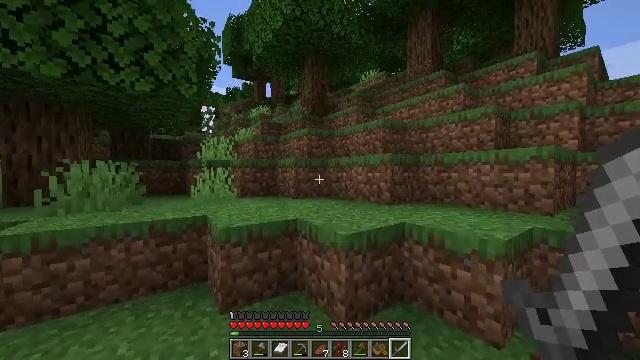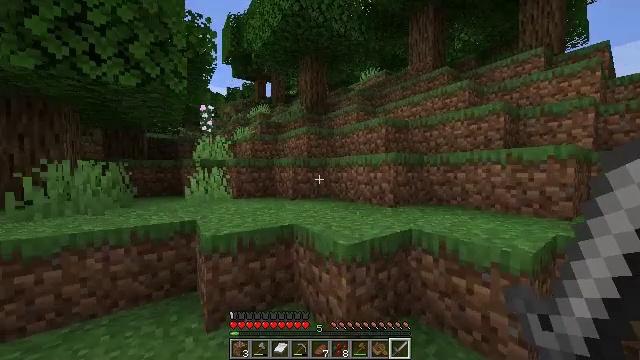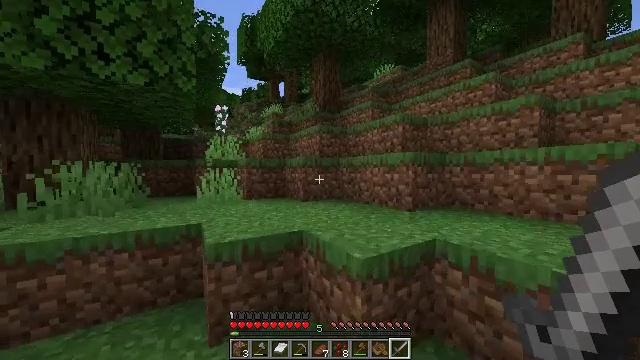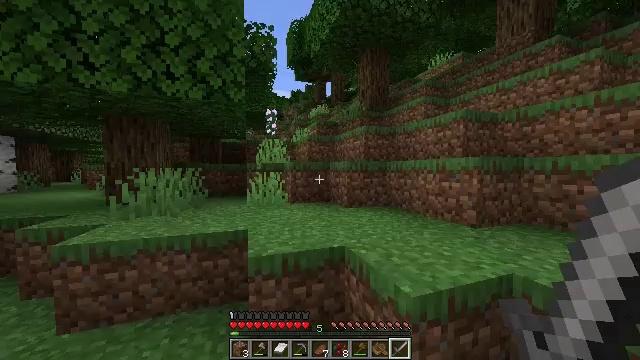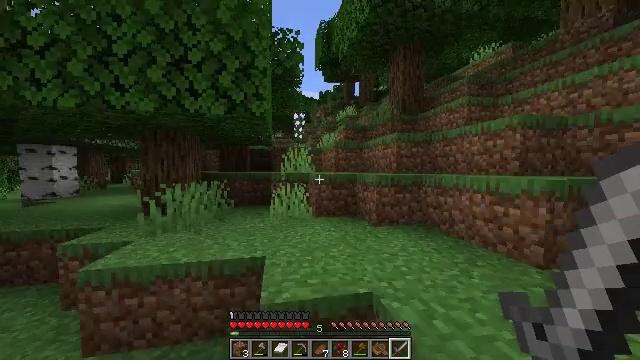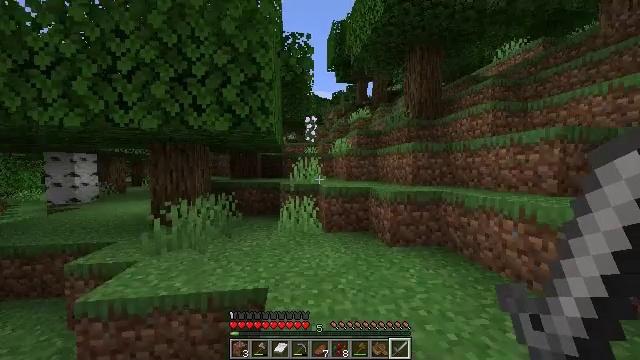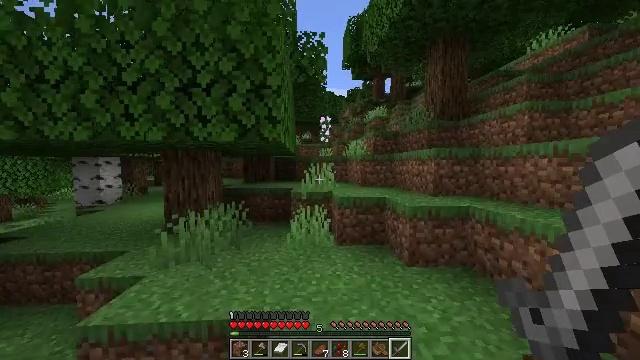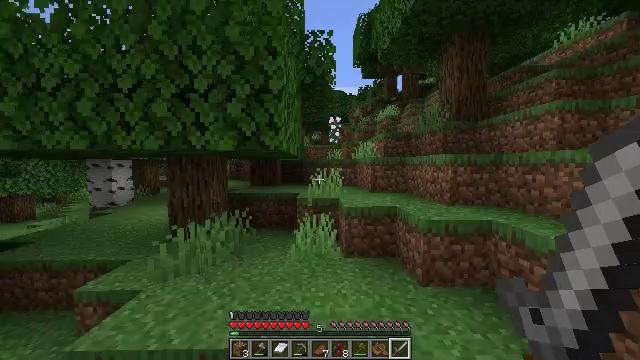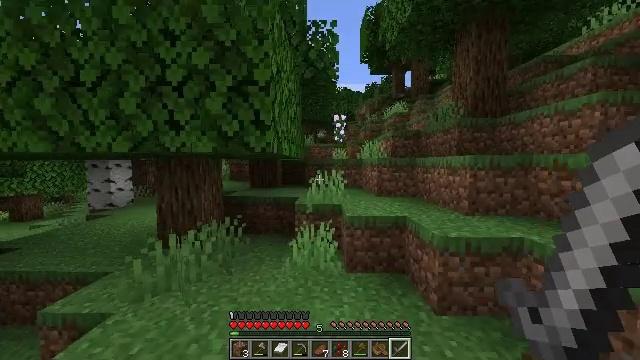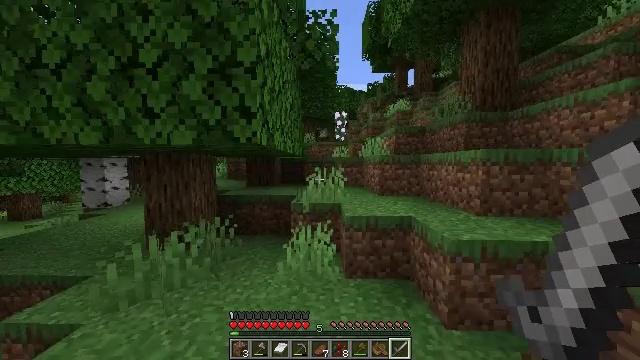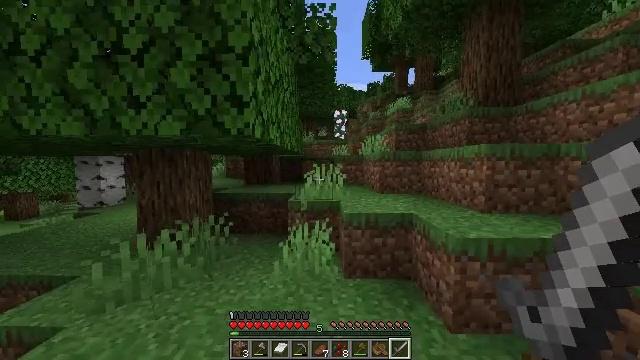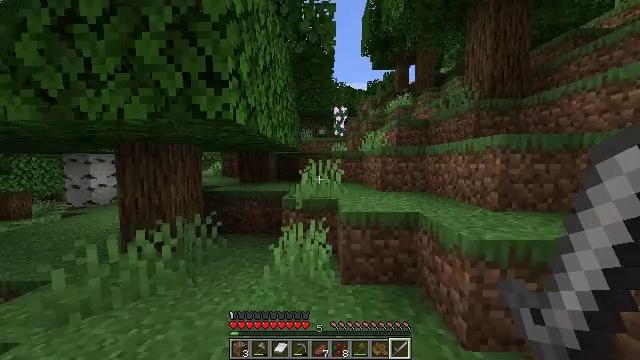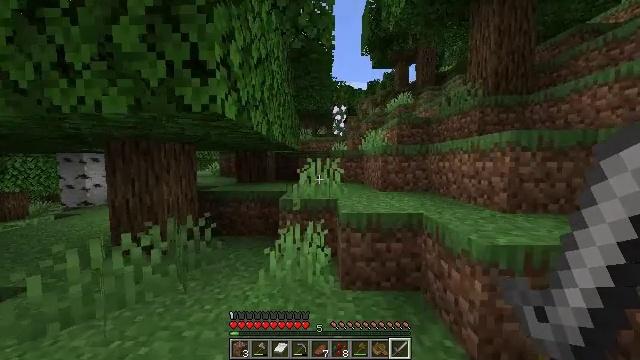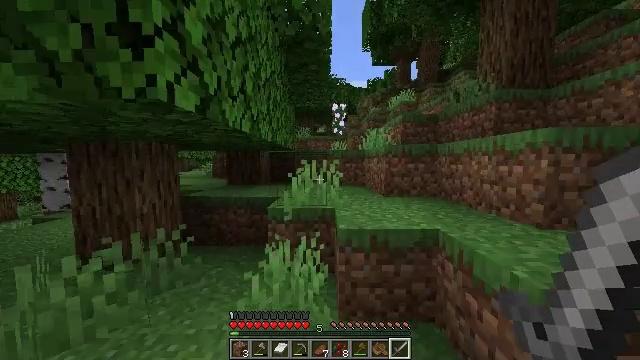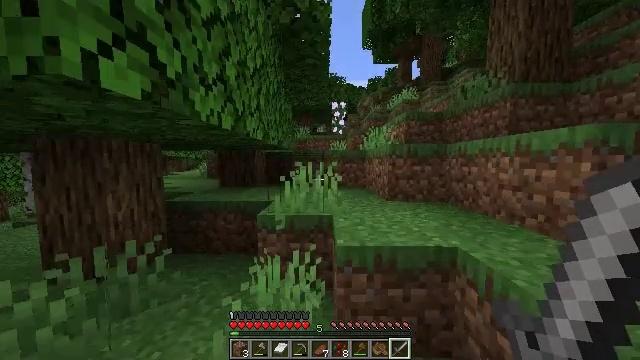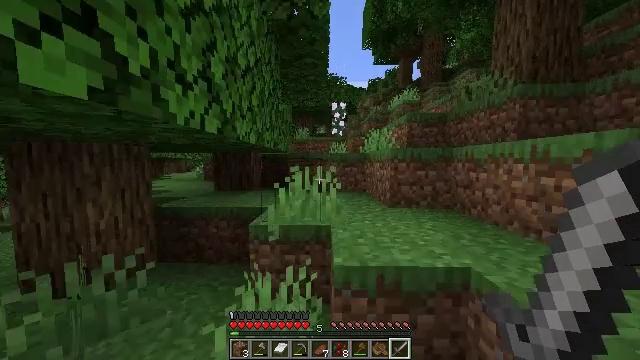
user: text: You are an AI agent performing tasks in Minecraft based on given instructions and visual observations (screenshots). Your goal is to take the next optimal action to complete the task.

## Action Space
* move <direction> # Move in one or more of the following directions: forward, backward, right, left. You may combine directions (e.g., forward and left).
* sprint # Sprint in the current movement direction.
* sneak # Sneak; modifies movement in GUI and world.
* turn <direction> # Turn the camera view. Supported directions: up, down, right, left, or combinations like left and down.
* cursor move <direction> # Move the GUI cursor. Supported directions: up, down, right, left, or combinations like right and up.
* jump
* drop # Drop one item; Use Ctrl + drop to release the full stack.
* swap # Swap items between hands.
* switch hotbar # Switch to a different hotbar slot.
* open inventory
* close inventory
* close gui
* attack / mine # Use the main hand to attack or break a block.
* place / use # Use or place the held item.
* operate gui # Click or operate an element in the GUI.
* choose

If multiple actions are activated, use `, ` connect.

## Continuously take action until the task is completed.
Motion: motion action
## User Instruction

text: Mine the peony flower from the ground.
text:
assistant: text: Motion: move forward, sprint
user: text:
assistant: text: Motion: move forward, sprint, turn left
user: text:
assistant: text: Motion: move forward, sprint, turn left, jump
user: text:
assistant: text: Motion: move forward, sprint, turn left, jump
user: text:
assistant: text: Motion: move forward, sprint, turn left, jump
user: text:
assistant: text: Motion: move forward, sprint, turn left, jump
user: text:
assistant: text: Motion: move forward, sprint, turn left, jump
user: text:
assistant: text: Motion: move forward, sprint, turn left, jump
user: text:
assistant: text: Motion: move forward, sprint
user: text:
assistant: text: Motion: move forward, sprint
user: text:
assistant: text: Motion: move forward, sprint
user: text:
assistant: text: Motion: move forward, sprint
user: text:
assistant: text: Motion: move forward, sprint
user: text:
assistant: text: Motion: move forward, sprint
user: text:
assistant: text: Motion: move forward, sprint, jump
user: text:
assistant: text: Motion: move forward, sprint, jump
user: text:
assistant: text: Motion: move forward, sprint, jump
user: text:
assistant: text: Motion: move forward, sprint, jump
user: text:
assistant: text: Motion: move forward, sprint, jump
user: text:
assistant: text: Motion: move forward, sprint, turn right
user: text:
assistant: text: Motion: move forward, sprint, turn right
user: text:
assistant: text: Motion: move forward, sprint, turn right
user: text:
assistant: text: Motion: move forward, sprint
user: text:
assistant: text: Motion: move forward, sprint
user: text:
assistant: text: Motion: move forward, sprint
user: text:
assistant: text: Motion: move forward, sprint
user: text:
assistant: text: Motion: move forward, sprint
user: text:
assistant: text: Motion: move forward, sprint, jump
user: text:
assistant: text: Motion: move forward, sprint, jump
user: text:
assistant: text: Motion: move forward, sprint, turn left, jump